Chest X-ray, AP view. Patient: 59 years old, sex M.
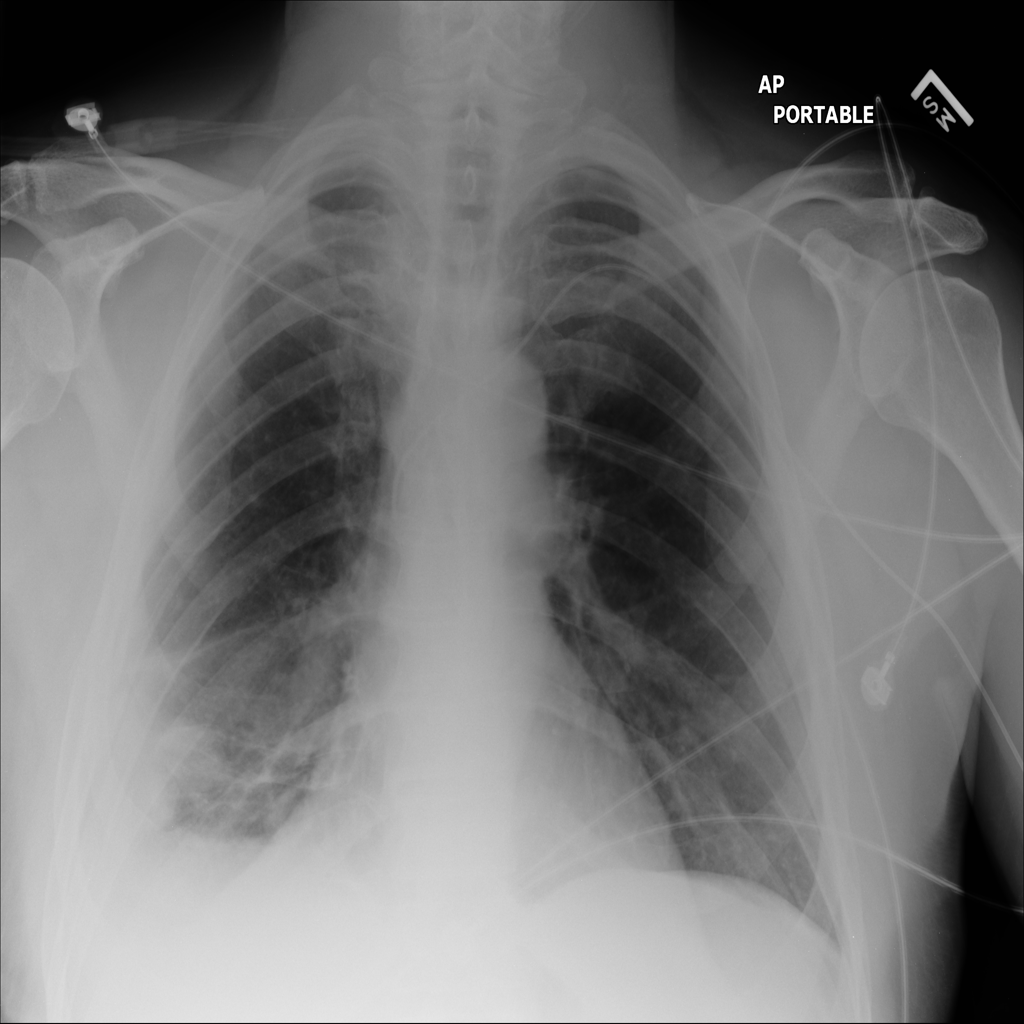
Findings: Atelectasis, Effusion